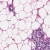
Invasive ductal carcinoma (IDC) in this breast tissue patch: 0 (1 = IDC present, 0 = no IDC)